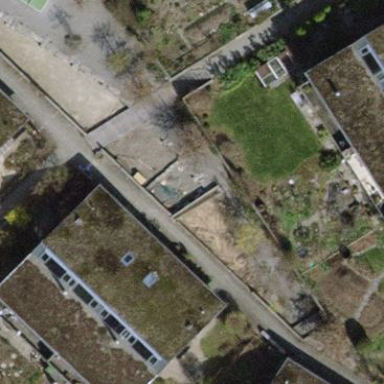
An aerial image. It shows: Terrace building.